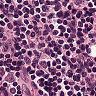
Metastatic tissue present: no